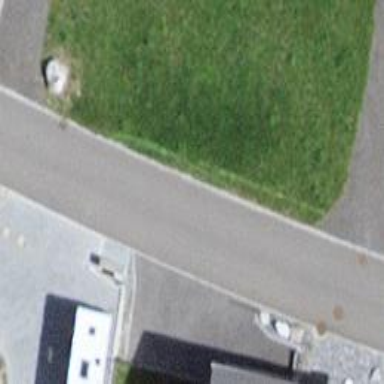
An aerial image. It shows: Asphalt road designated for service vehicles.